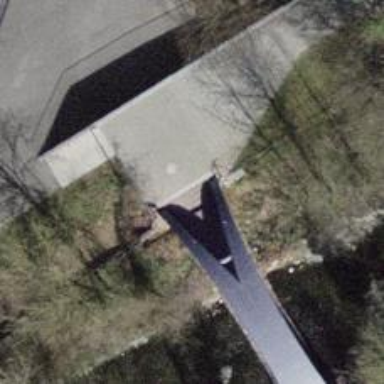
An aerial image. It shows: Footway on bridge.